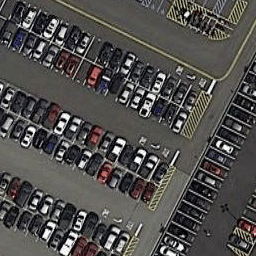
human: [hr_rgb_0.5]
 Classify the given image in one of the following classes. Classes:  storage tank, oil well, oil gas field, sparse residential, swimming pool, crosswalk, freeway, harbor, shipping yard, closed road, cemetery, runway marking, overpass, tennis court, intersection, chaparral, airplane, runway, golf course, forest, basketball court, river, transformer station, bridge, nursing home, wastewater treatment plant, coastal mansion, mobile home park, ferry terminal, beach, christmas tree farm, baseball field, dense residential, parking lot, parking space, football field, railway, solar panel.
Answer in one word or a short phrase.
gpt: parking lot